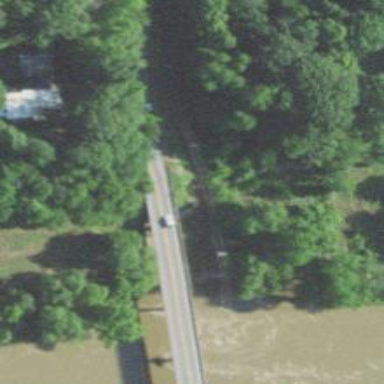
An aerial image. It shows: Bridge supported by abutments.